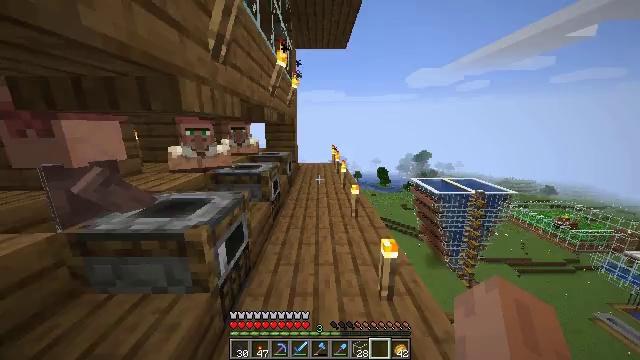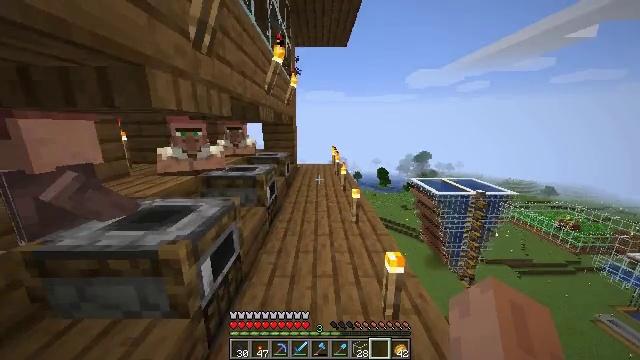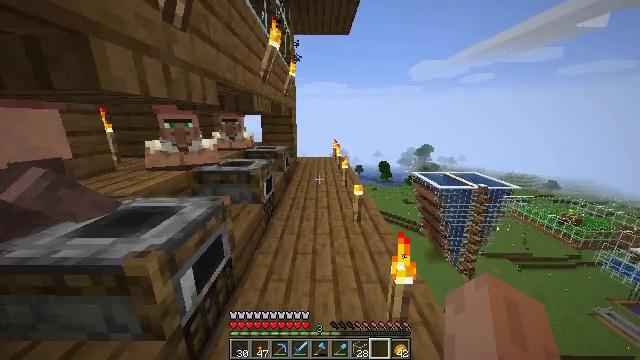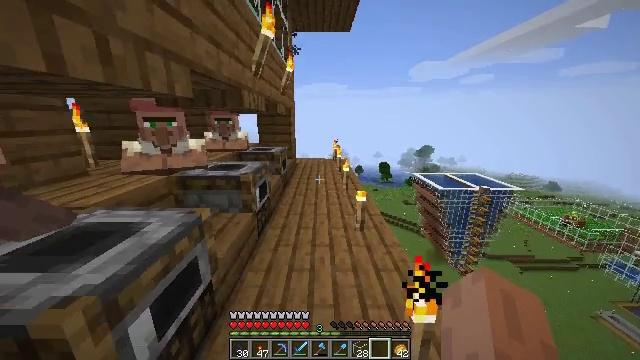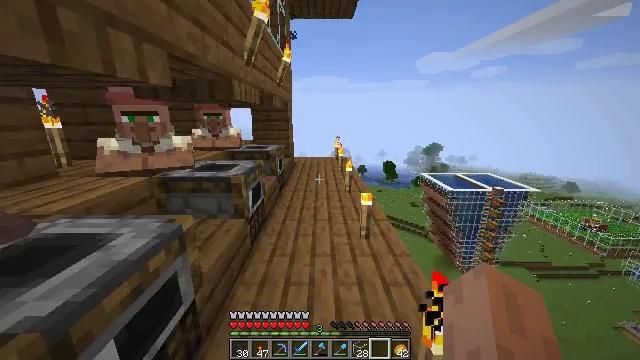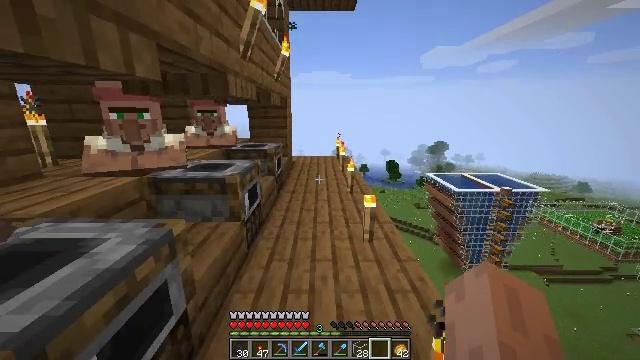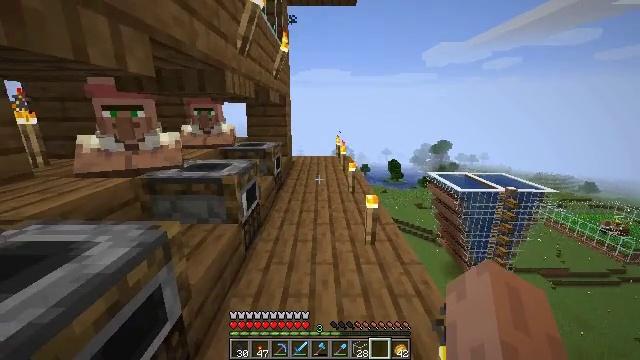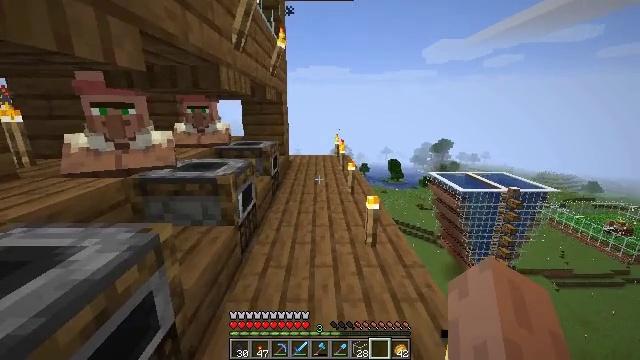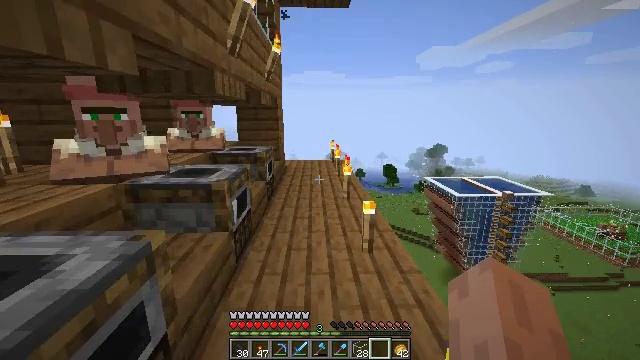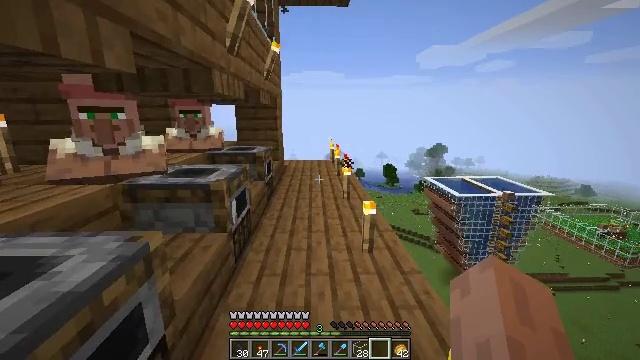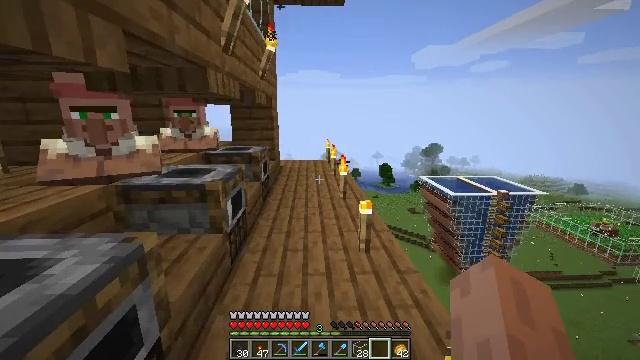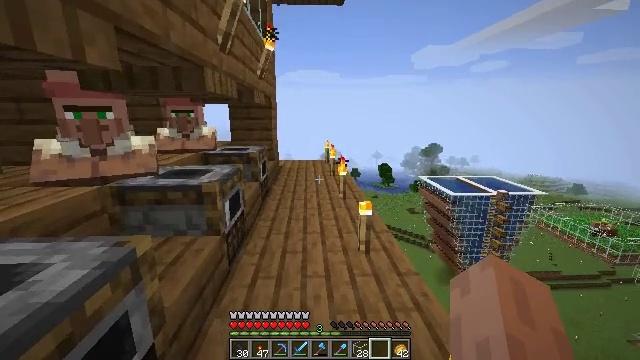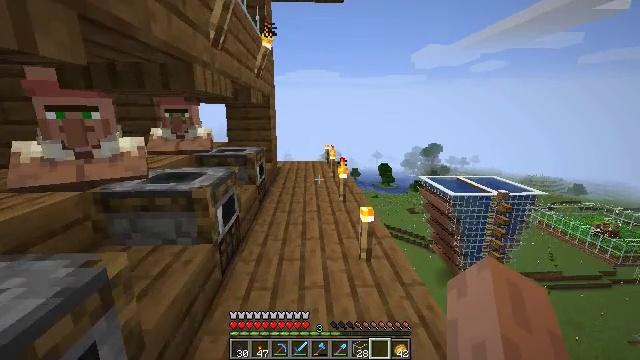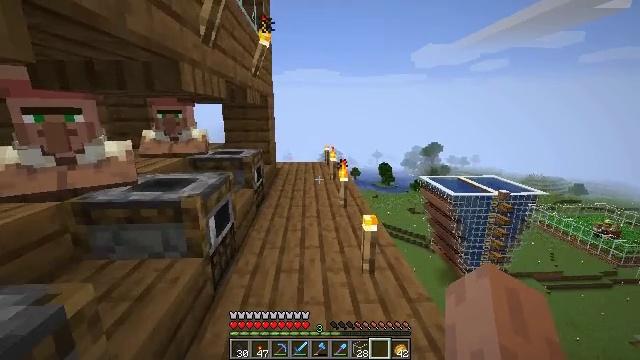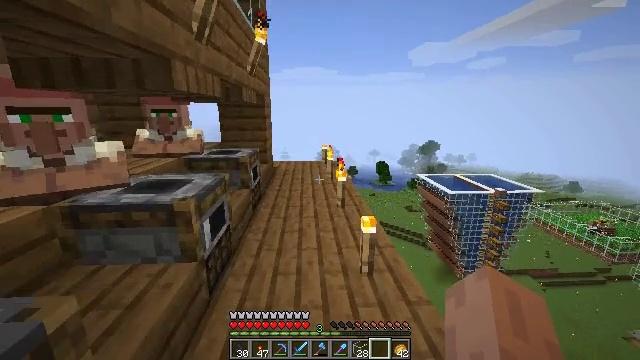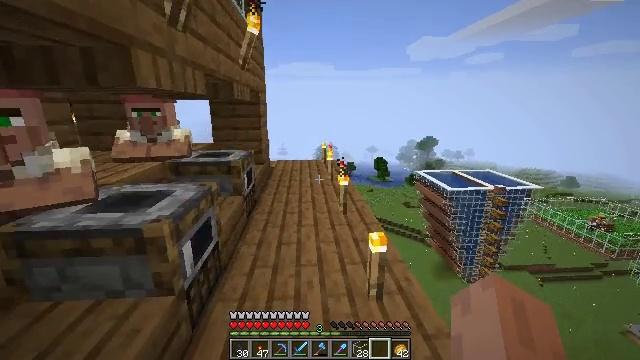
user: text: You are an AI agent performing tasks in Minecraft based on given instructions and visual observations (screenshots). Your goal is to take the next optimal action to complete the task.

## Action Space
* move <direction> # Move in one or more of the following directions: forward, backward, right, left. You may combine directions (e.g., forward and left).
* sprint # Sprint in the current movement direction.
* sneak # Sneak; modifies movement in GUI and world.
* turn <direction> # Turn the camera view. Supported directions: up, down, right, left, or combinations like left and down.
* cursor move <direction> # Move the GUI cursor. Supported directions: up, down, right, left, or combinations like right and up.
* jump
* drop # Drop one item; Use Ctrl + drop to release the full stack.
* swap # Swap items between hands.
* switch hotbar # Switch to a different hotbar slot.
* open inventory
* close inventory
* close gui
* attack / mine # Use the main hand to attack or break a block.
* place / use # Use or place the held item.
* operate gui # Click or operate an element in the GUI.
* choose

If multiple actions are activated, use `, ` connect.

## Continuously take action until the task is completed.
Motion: motion action
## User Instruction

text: Open a crafting table and make a rabbit stew.
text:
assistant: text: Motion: move forward, sprint
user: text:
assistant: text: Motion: move forward, sprint, turn down
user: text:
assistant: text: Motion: no_op
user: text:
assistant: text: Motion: no_op
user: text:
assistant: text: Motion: no_op
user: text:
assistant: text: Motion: no_op
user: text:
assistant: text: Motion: no_op
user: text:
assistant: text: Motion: turn right and up
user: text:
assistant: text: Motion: no_op
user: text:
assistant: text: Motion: no_op
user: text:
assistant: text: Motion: move forward
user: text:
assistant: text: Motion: move forward
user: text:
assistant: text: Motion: move forward
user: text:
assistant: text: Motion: move forward
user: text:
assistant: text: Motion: move forward
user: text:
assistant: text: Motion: move forward, sprint
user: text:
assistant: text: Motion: move forward, sprint
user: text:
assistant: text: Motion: move forward, sprint
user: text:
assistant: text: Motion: move forward, sprint
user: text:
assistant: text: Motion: move forward
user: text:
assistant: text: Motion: move forward
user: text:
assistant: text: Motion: move forward
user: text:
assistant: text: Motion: move forward, turn left
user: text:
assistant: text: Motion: move forward, turn left
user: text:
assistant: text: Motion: move forward, turn left
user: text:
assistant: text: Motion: move forward, turn left and down
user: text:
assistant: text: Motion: move forward, turn left and down
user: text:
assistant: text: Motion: turn left and down
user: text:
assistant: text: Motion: turn left and down
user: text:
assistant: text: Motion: no_op